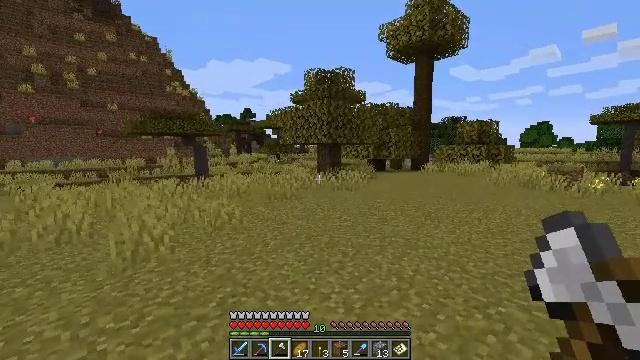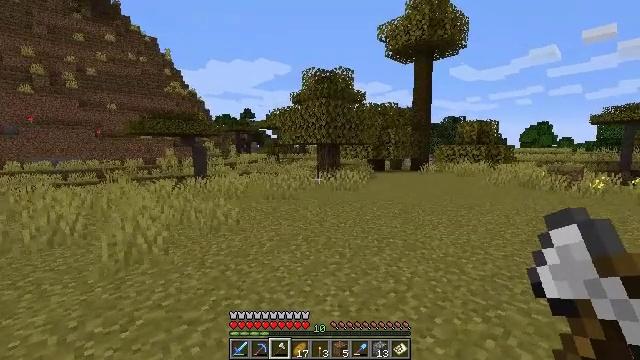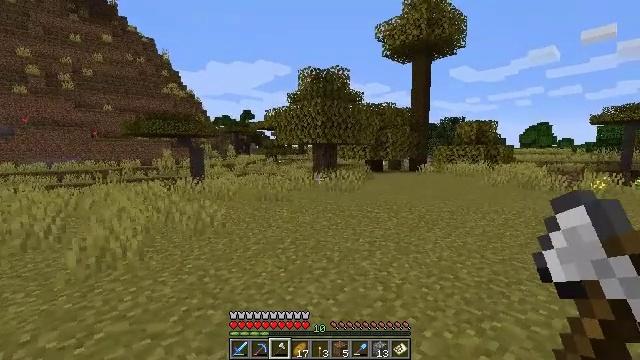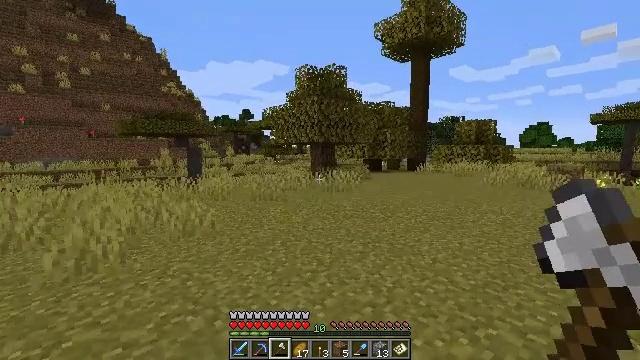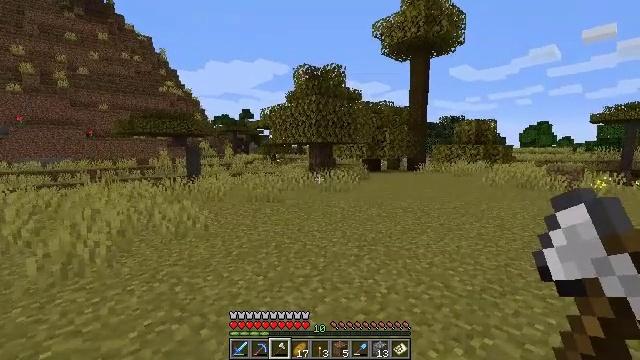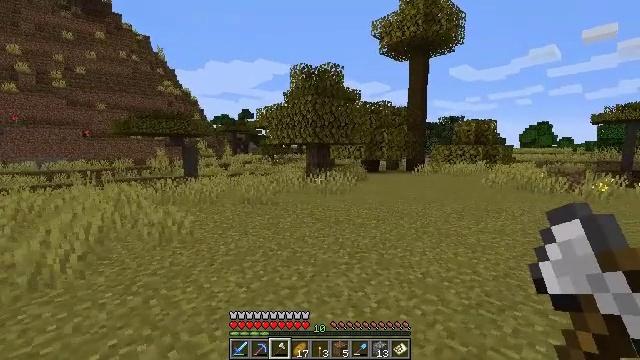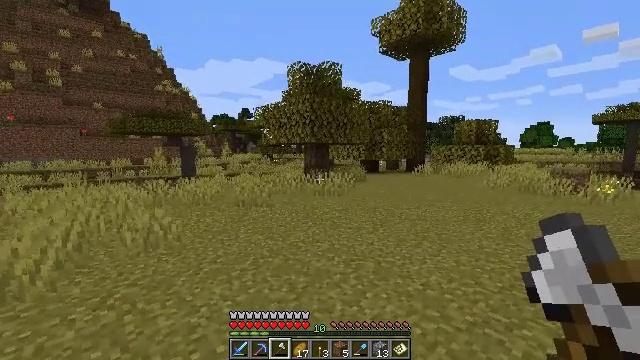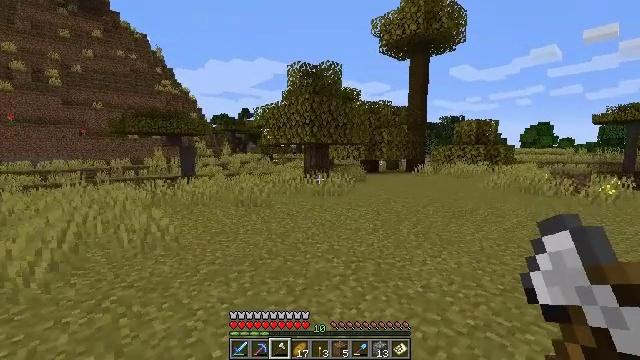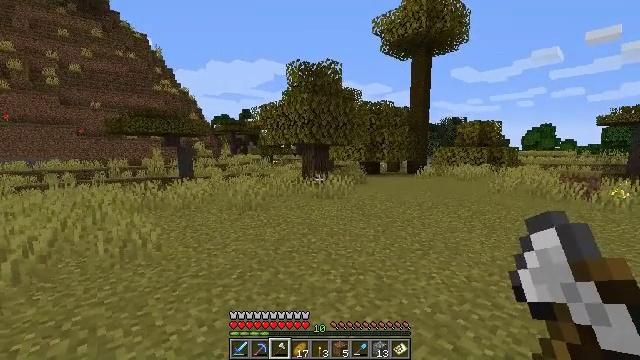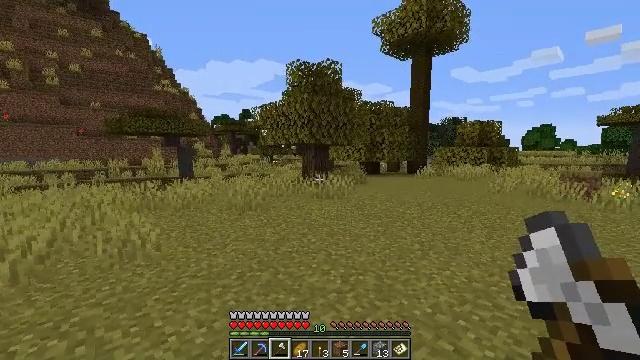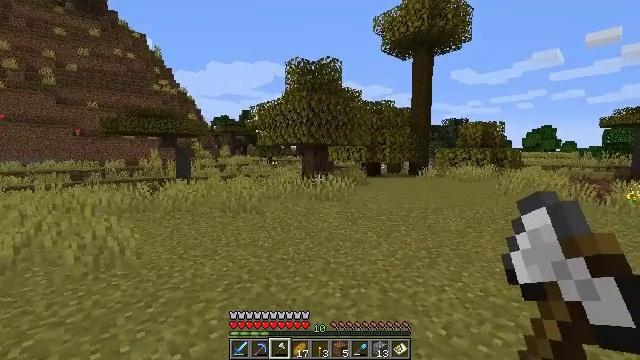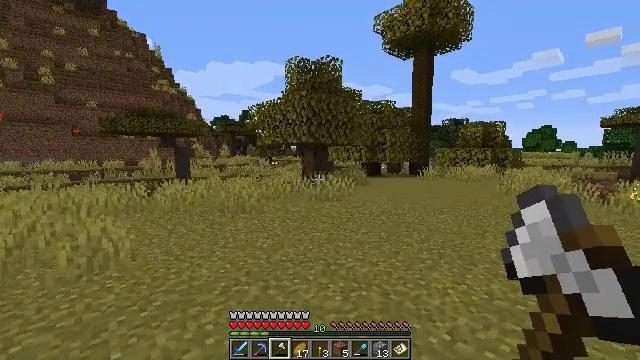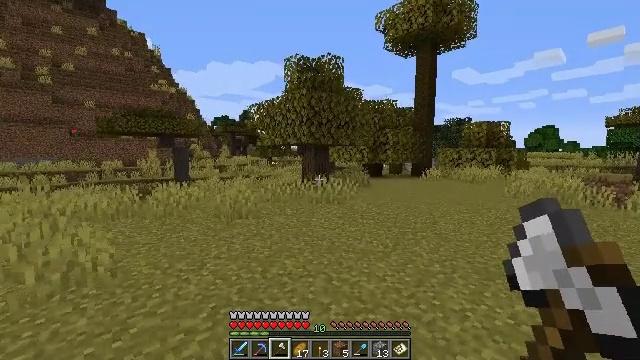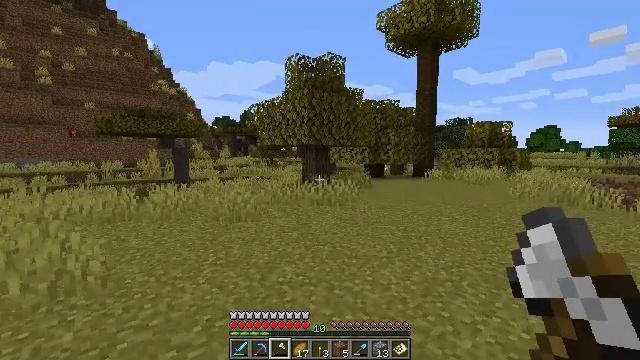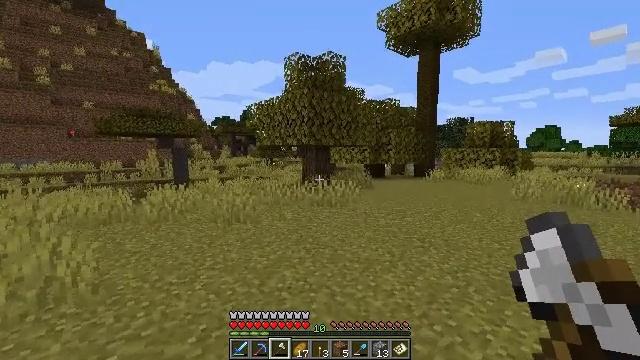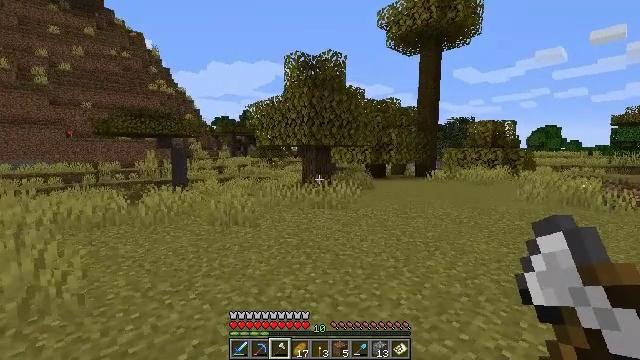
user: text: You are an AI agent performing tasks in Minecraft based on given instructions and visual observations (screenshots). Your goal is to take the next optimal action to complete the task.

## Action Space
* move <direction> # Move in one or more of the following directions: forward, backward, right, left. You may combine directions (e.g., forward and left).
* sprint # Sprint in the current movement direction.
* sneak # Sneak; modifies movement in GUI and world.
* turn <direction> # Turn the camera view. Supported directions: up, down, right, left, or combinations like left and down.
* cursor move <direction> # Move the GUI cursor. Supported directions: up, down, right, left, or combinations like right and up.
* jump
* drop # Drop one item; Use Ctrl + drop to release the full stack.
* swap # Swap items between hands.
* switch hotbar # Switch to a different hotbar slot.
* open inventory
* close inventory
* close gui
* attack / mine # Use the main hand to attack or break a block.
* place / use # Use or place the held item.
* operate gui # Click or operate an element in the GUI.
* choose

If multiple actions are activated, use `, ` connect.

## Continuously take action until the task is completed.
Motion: motion action
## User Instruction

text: Cut down the tree and harvest oak logs.
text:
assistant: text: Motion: move forward and move right
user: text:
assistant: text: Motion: move forward and move right
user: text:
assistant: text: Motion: move forward and move right
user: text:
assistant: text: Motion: move forward and move right
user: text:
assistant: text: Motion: move forward
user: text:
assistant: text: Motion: move forward
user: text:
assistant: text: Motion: move forward
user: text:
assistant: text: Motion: move forward
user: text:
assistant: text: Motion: move forward
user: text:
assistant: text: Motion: move forward
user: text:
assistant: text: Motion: move forward
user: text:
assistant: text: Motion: move forward
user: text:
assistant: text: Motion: move forward
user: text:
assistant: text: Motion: move forward
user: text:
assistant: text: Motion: move forward
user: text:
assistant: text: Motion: move forward
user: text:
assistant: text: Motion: move forward
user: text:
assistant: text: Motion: move forward
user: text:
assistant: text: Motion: move forward
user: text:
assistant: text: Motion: move forward
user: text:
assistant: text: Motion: move forward
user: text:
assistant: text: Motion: move forward
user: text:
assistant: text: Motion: move forward
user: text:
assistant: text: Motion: move forward
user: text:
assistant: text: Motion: move forward
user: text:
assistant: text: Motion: move forward
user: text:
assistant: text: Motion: move forward
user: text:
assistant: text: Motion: move forward
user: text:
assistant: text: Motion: move forward
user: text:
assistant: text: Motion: move forward